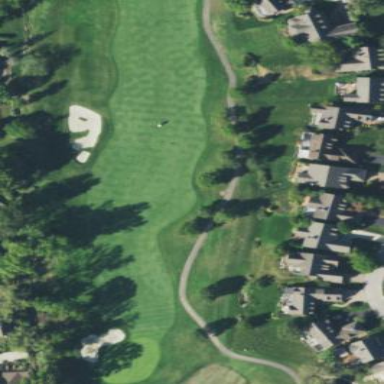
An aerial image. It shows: Well-maintained grassy area serving as golf fairway for the sport of golf.